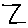
Label: zigzag